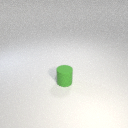
small green rubber cylinder